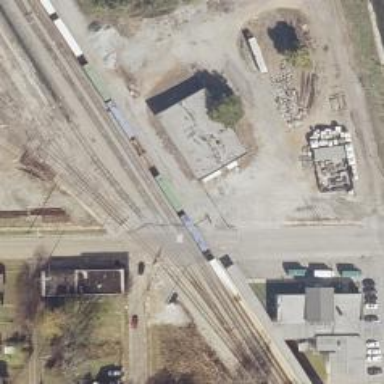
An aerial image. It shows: Level crossing on the railway with lights.